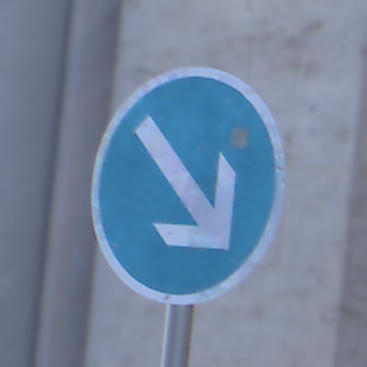
Verkehrszeichen: VorgeschriebeneVorbeifahrtRechts
Umgebung: Outdoor, Urban
Tageszeit: SunriseSunset
Wetter: Clear
Licht: Natural
Jahreszeit: NotSpecified
Kontrast: MediumContrast